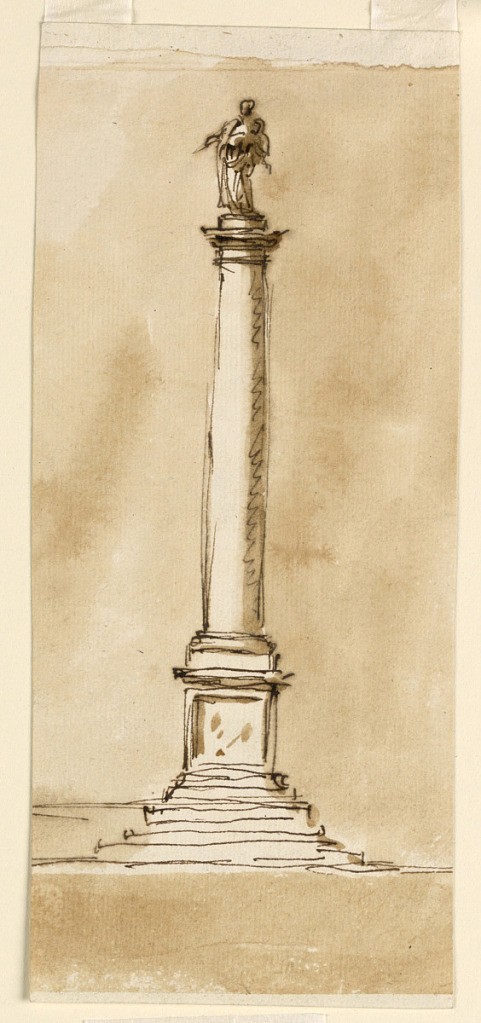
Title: Monumental column
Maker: Giuseppe Barberi, Italian, 1746–1809
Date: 1746–1809
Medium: Pen and brown ink, brush and brown wash on off-white laid paper, lined
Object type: Drawing
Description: Monumental column.